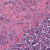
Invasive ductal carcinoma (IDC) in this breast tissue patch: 1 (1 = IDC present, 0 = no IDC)